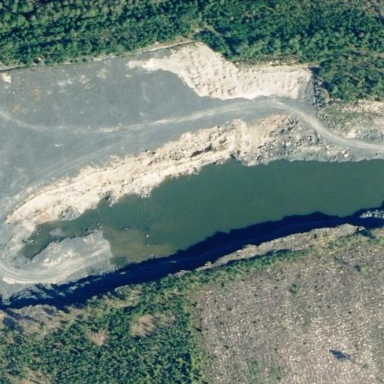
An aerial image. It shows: Quarry area.